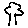
Label: tree